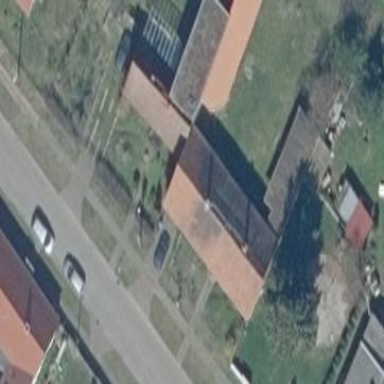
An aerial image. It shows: Building.